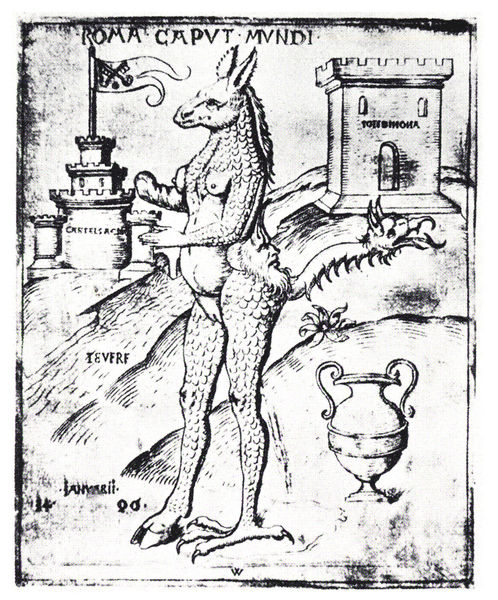
Titel: Roma Capvt Mvndi
Künstler: Wenzel von Olmütz
Institution: (Seriendruck)
Schlagwörter: berg, felsen, hand, kopf, körper, weiß, landschaft, blume, brust, busen, fenster, frau, schwarz, zeichnung, gebäude, gras, schloss, tier, gesicht, hügel, kelch, blatt, ohren, esel, pferd, schuppen, turm, amphore, henkel, kanne, krug, vase, beine, huf, hufe, mähne, schwanz, schrift, bogen, italien, fahne, flagge, fels, grafik, kuh, karikatur, face, weiblich, inschrift, print, bauch, vagina, tor, zinnen, gefäß, burg, türme, druck, druckgrafik, schwarz weiß, radierung, stich, illustration, karrikatur, witz, hässlich, beschriftung, krallen, kopie, rom, wappen, karaffe, fuchs, schwarzw, schnauze, teufel, mischwesen, mittelalter, fabelwesen, hill, krokodil, tower, pferdekopf, kralle, schlüssel, hörner, hahn, pokal, castle, chimäre, petrus, ziege, ungeheuer, drachen, drache, reptil, flag, bergfried, urn, monster, tiermensch, latein, roma, reformation, monkey, breasts, hoof, pamphlet, dragon, drachenkopf, drachenschwanz, eselsohren, ter, wölfin, fantastisch, creature, eselskopf, beast, menschtier, engelsburg, schamlippen, donkey, fantasy, ei0, scales, hühnerbein, roma caput mundi, hybrid, talon, caput, mundi, bueg, chimera, teufelsfratze, serpant, kurug, caput mundi, frau mit eselskopf, tiermonster